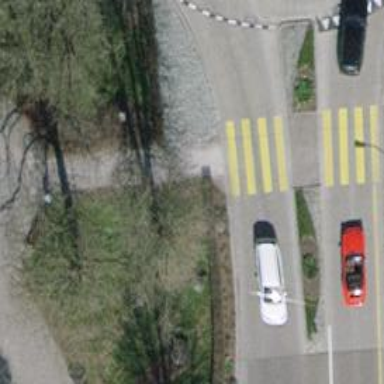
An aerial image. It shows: Compacted footway.